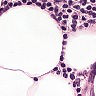
Metastatic tissue present: no